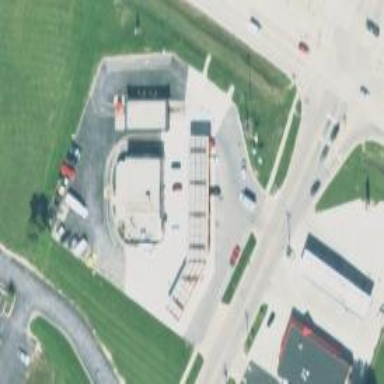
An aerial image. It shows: Convenience shop.